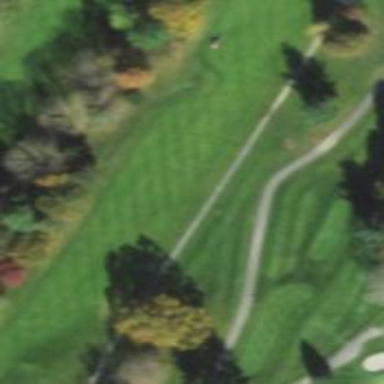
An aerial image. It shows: Golf hole.